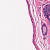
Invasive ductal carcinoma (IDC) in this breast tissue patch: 0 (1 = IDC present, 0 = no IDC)